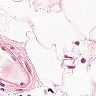
Metastatic tissue present: no